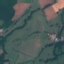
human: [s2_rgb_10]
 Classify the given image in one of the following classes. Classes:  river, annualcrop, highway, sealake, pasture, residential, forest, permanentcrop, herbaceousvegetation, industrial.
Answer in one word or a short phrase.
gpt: Pasture